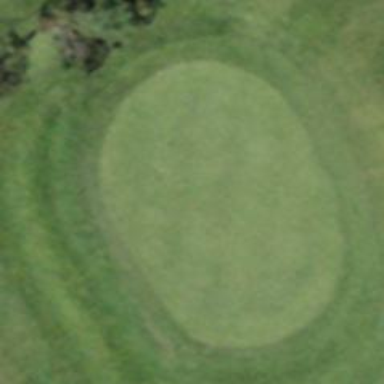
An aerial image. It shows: View of golf hole.